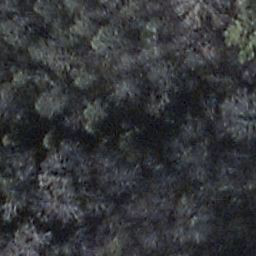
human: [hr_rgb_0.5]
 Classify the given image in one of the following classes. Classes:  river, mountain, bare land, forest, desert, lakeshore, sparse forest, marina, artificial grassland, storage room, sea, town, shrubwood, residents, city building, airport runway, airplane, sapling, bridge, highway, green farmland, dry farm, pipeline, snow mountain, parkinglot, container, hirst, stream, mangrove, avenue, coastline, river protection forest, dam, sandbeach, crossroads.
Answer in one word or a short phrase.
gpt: shrubwood